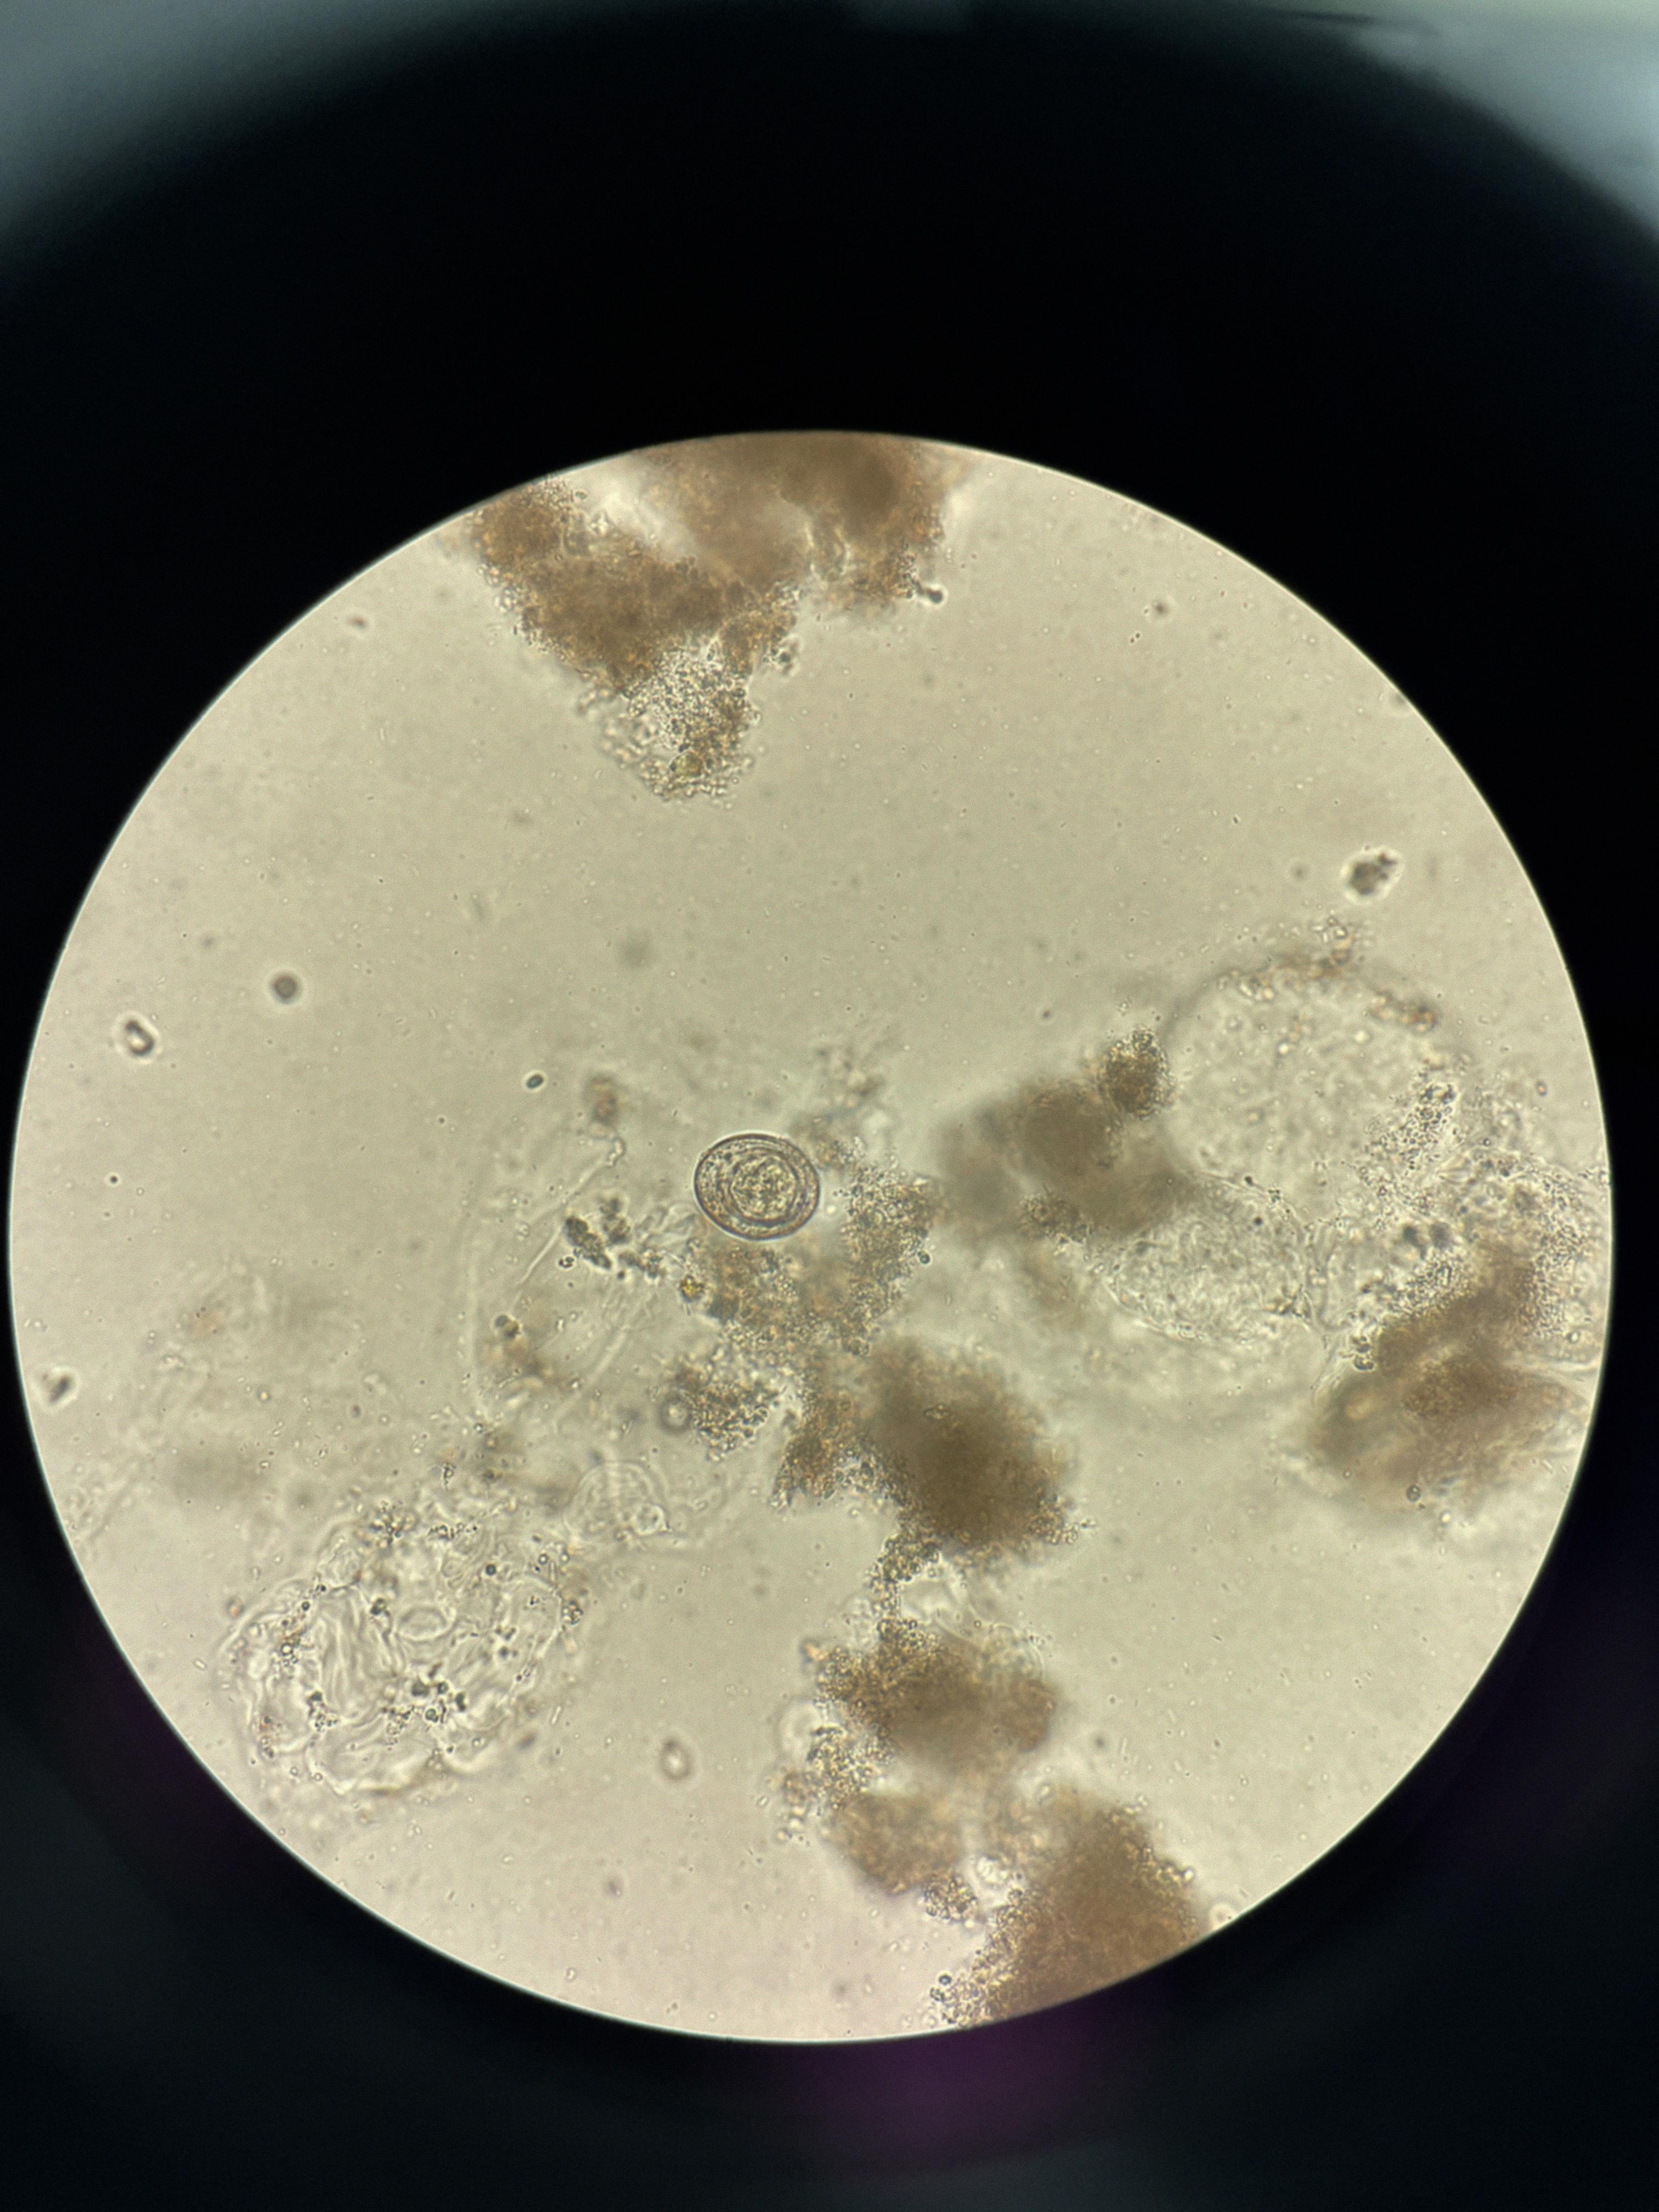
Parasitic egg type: Hymenolepis nana